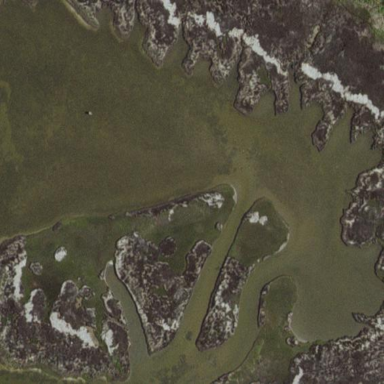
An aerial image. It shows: Tidal marsh wetland.